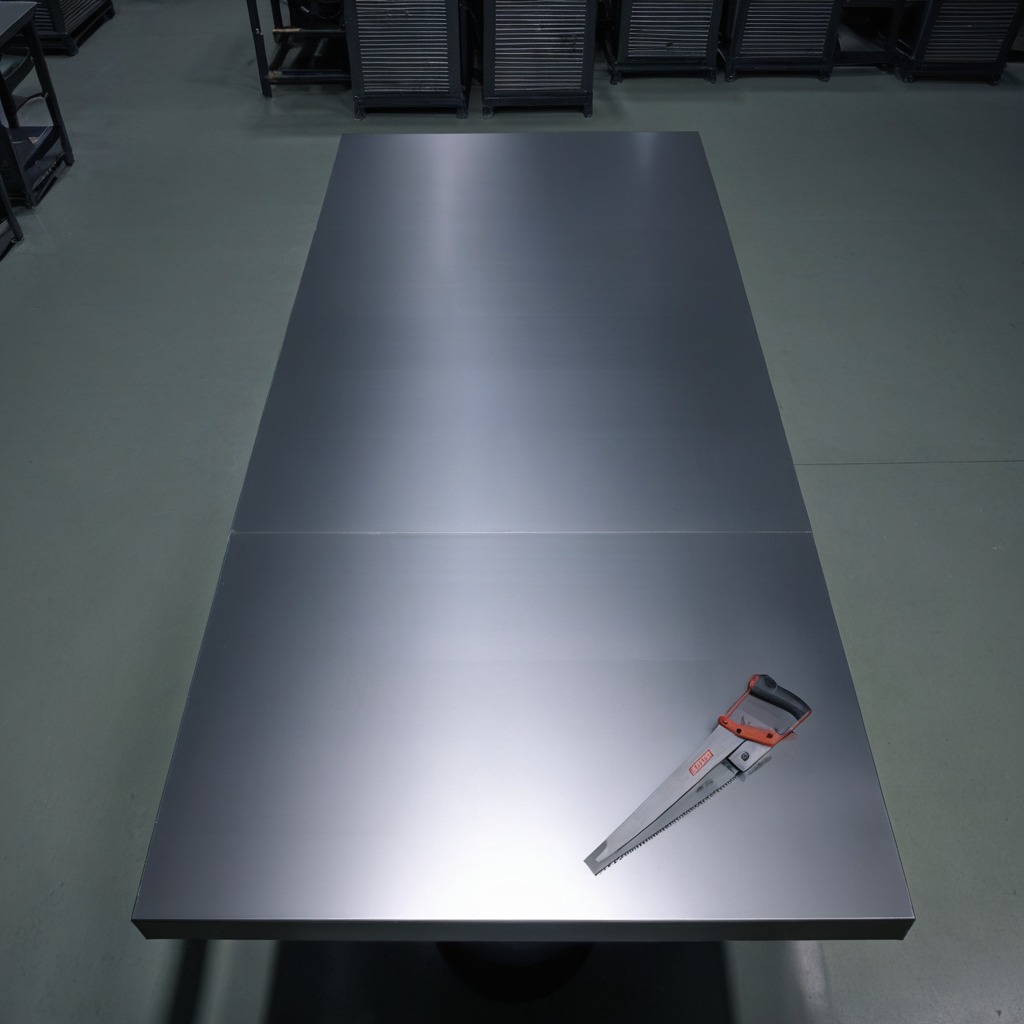
A metal saw is lying on the tabletop.